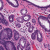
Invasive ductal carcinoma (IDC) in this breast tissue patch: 0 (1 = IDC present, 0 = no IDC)